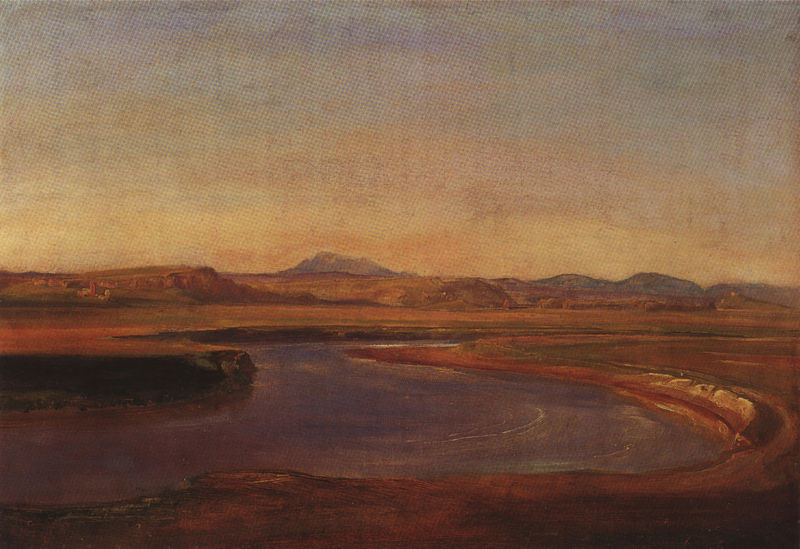
Titel: Acqua acetosa
Künstler: Karl Rottmann
Standort: Schweinfurt
Institution: Museum Georg Schäfer
Schlagwörter: berg, blau, dunkel, felsen, gemälde, himmel, schatten, wasser, weiß, wolken, bäume, fluss, gelb, grün, landschaft, ocker, sand, see, ufer, abend, braun, hell, hintergrund, licht, nacht, orange, pastell, schwarz, gras, rot, wiese, beige, malerei, schleife, stein, steine, weit, öl, bach, dämmerung, ebene, einsamkeit, erde, ferne, flusslauf, horizont, hügel, morgen, natur, spiegelung, weite, flach, gewässer, kirche, sonne, wiesen, land, rosa, anhöhe, ruhig, wellen, biegung, bogen, afrika, berge, fels, gebirge, gipfel, hang, klippen, wüste, dorf, lila, nebel, sonnenuntergang, violett, idylle, strom, turner, stimmung, knie, abendrot, steppe, menschenleer, kurven, burg, wasserlauf, linie, fern, flusslandschaft, kurve, karg, rotbraun, tonig, rötlich, beugung, lich, röte, weise, meander, abendröte, landstrich, mäander, flussbiegung, gleithang, bleu, mäandern, prallhang, entfernung, windungen, flussbeuge, biegungen, rosqa, biiegung, einsakeit, violerr, bcht, horizontale mittelachse